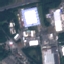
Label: Industrial